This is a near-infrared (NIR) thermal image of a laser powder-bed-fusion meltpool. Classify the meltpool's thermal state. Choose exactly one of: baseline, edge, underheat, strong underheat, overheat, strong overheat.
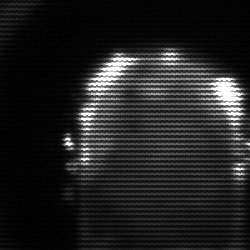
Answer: baseline